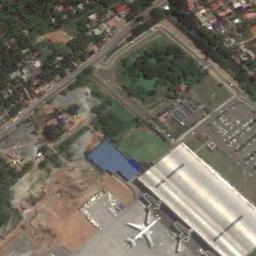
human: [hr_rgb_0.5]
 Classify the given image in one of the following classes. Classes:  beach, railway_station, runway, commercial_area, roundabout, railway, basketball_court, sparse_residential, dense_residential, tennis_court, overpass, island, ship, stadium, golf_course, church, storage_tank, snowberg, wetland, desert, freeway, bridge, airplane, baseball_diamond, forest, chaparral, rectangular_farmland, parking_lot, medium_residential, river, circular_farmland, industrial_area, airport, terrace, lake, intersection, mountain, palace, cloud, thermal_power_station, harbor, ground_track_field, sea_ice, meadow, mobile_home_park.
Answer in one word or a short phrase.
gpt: airplane